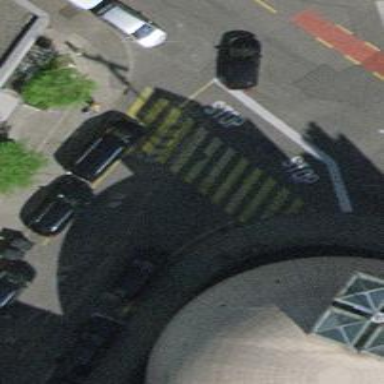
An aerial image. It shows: Marked zebra crossing on the road.